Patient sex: F
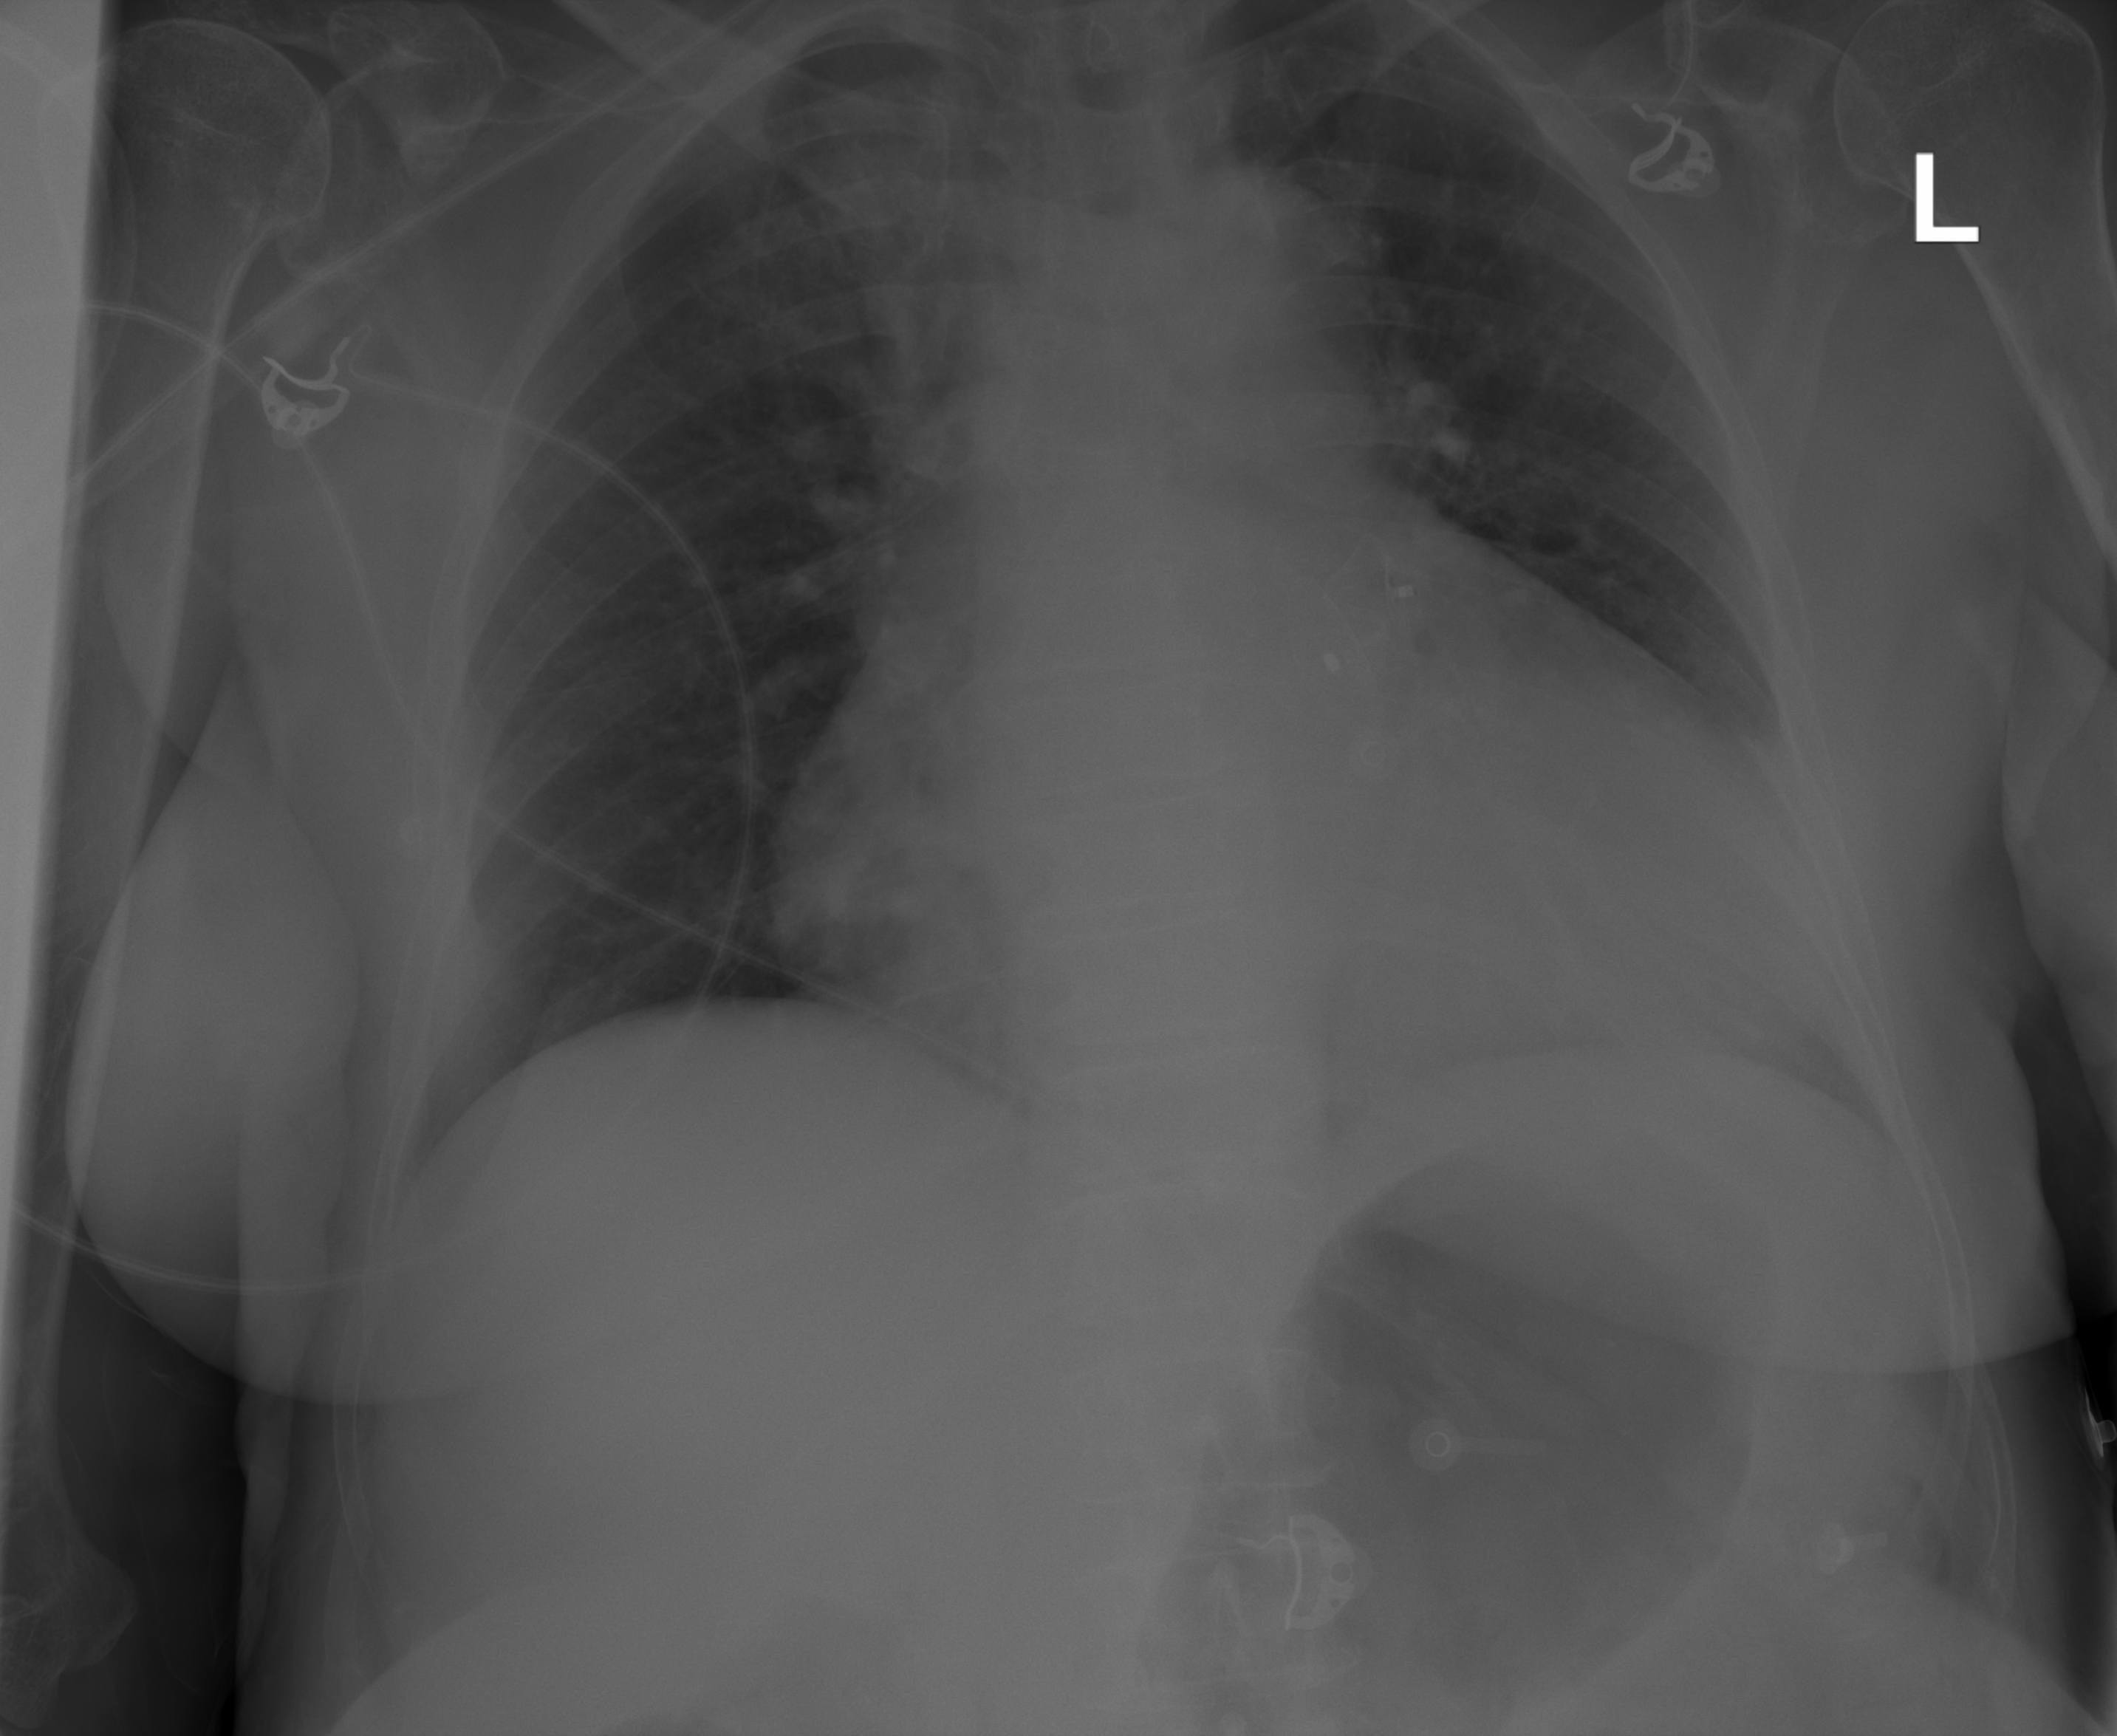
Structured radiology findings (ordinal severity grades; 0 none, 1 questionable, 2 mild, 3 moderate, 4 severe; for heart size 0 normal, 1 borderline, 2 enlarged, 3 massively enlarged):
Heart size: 2
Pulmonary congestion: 0
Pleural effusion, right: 0
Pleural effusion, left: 0
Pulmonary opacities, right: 0
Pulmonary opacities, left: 0
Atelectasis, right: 1
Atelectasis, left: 1